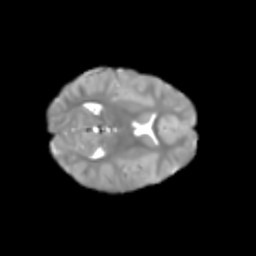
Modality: T2w
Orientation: axial
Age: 5
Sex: female
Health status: healthy